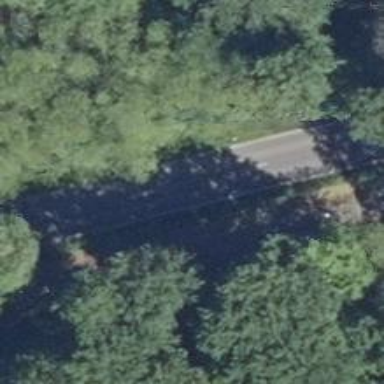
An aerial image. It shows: Track road with grade4 tracktype.